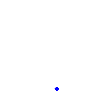
Particle: proton